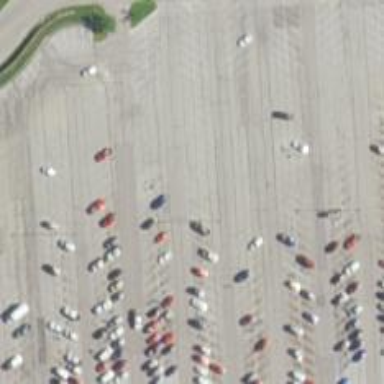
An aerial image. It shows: Trolley bay.